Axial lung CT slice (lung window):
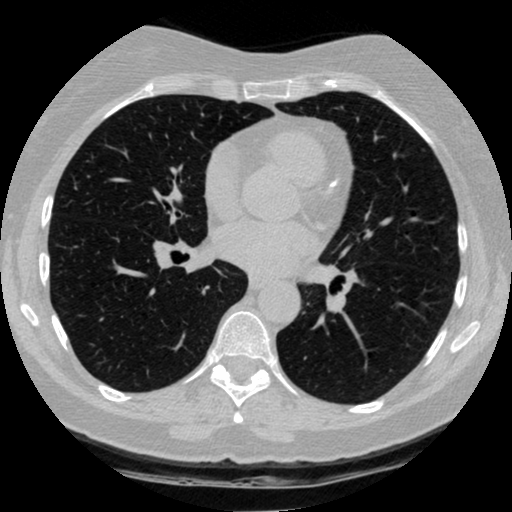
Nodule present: no